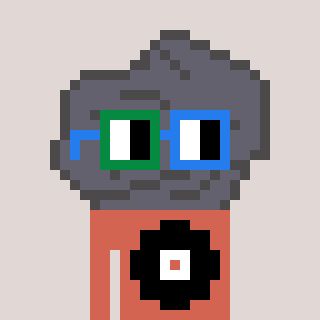
a pixel art character with square green and blue glasses, a rock-shaped head and a peachy-colored body on a warm background